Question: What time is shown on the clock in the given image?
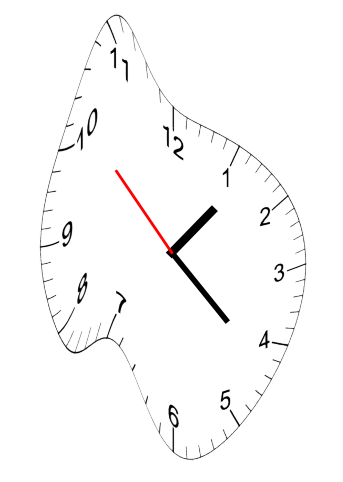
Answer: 01:21:52